Question: I am using bar graph with ggplot2 library and when number of values (dates in my case) on x-axis is high, additional blank value ticks appear on the beginig and the end of axis. Please, is there a way how to remove these? Reproducible code and image below.

'''
library(ggplot2)
a <- runif(28, 2.0, 7.5)
b <- seq(as.Date("1910/1/1"), as.Date("1910/1/28"), "days")
ds = data.frame(a, b)
p <-
ggplot(data=ds, aes(b, a), environment = environment()) +
theme(panel.grid.major.x = element_blank(), panel.grid.minor = element_blank(),
panel.grid.major.y = element_line(color="grey"),
panel.background = element_blank(), panel.border = element_rect(fill= NA, colour = "grey")) +
geom_bar(width=.4,stat="identity") +
xlab(" ") + ylab(" ") +
theme(text = element_text(size=20), axis.text.x = element_text(angle=90), axis.text = element_text(color="black"),
legend.key = element_rect(fill="white")) +
scale_x_date(breaks = date_breaks("1 day"), labels = date_format("%d.%B %y"))
print(p)
'''
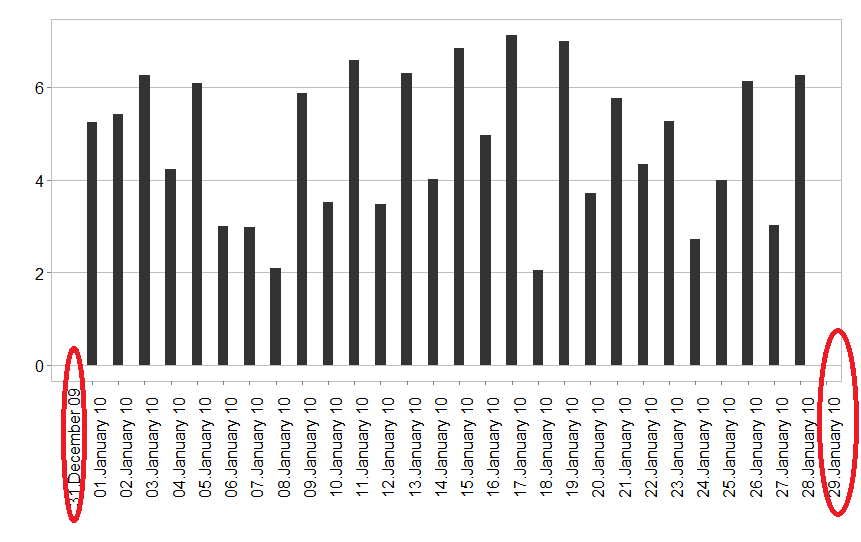
Answer: When I put 'breaks = b' instead of 'breaks = date_breaks("1 day")', it solves the problem. Also you need 'library(scales)' to run your example now.